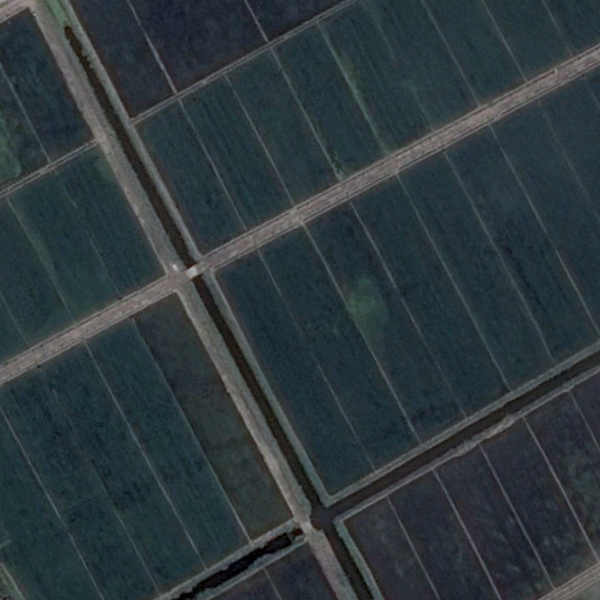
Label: Farmland